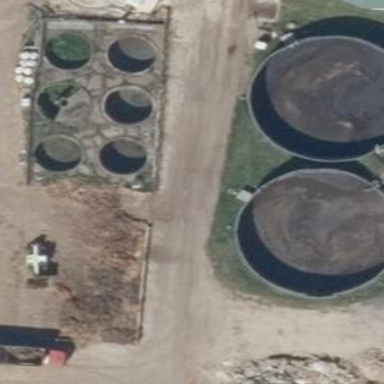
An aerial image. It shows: Storage tank with man-made structure.